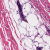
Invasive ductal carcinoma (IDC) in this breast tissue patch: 0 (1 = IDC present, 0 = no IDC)